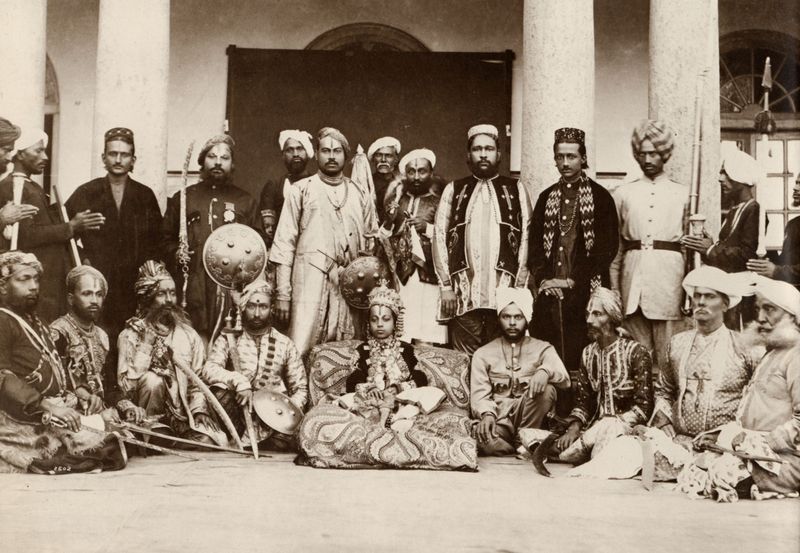
Titel: Junger Prinz und Hofleute
Künstler: Raja Lala Deen Dayal
Schlagwörter: gruppe, mann, weiß, menschen, sitzen, braun, fenster, frau, grau, hell, hintergrund, hut, männer, schmuck, schwarz, säule, säulen, tür, gürtel, schal, gesellschaft, ornament, bart, bärte, kappe, mütze, diener, kleidung, messer, stehen, erde, boden, gewand, sessel, sitzend, stehend, tücher, adel, gewänder, kind, prinzessin, kopfbedeckung, bogen, fußboden, kette, monochrom, sepia, rundbogen, kissen, könig, soldaten, thron, tafel, junge, weste, tor, foto, fotografie, photographie, schild, kreuz, orient, palast, draußen, asien, schwert, schwerter, säbel, waffen, ketten, knien, waffe, mäntel, degen, gruppenbild, tracht, papierrolle, gewehr, krieger, kopftücher, priester, empfang, prinz, lanzen, zierde, fotographie, indien, turban, sitzkissen, hofstaat, ritual, kostbar, roben, sultan, schneidersitz, rundbogenfenster, schilde, geschmückt, folklore, gemeinschaft, kaftan, jüdisch, kalif, inder, bewaffnung, söldner, morgendland, eunuchen, kolonialzeit, machete, maharadscha, mukti, multi, verträge, türü, gruppe menschen, grupppe